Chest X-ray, PA view. Patient: 82 years old, sex M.
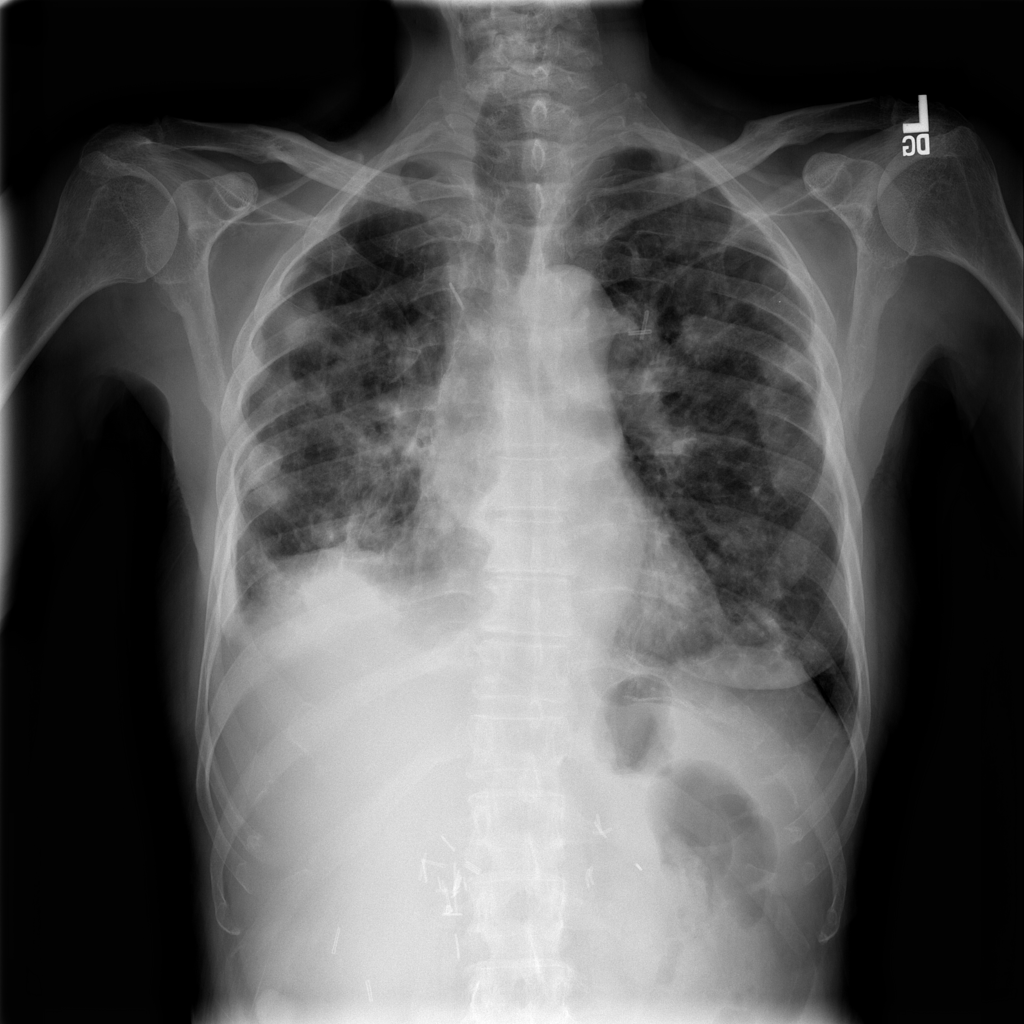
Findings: Effusion, Nodule